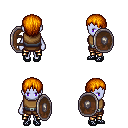
a pixel art fantasy rpg character, female body template, dark elf, purple skin, leather chest armor, gold greaves, dark blonde plain hairstyle, ghillies, shield, four views (front, back, left, right), 2x2 character sprite sheet, small pixel art, hard edges, no anti-aliasing